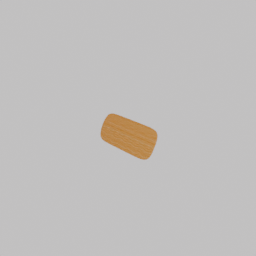
Label: furniture